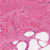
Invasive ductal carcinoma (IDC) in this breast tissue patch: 0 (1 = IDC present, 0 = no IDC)